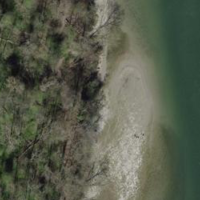
EUNIS habitat code: 15
Species observed at this site:
Phalacrocorax carbo
Corvus corone
Cyanistes caeruleus
Prunus padus
Erithacus rubecula
Parus major
Lathraea squamaria
Pica pica
Sylvia atricapilla
Columba palumbus